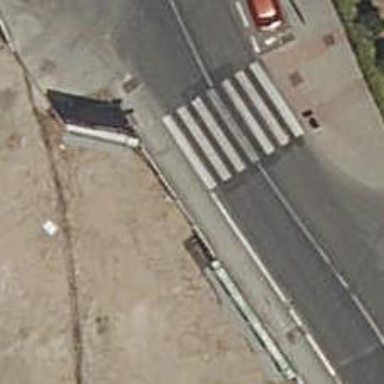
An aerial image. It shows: Bus stop with platform for public transport.